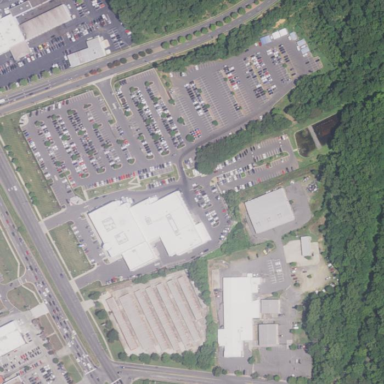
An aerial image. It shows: Retail area.